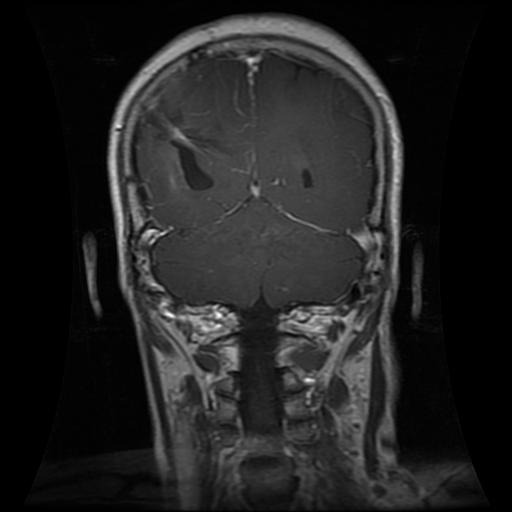
Label: glioma